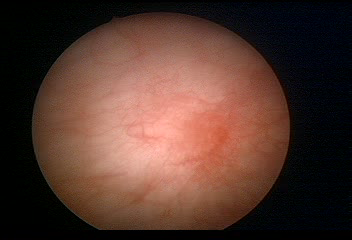
Modality: WLC
Class: Normal mucosa
Bladder cancer association: No